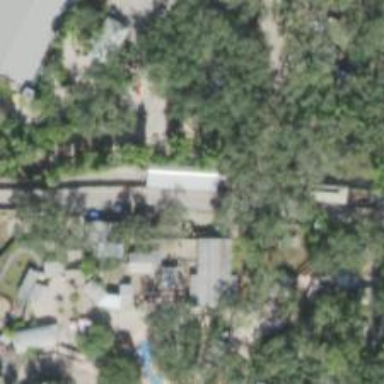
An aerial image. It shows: Theme park.